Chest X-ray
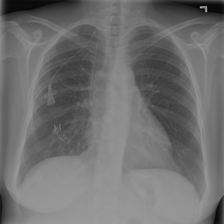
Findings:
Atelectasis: negative
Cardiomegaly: negative
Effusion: negative
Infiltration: negative
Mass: negative
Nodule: negative
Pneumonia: negative
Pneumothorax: negative
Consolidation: negative
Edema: negative
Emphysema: negative
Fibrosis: negative
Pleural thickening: negative
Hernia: negative